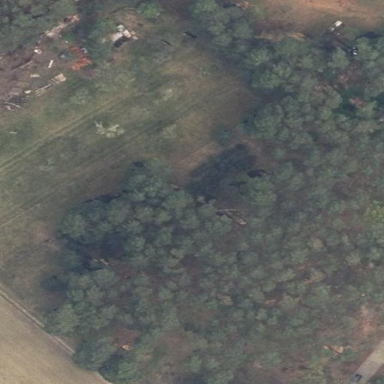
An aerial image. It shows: Forest area.